Question: A NSManagedObject has a property as Transformable which I use to store a NSMutableOrderedSet.
This set contains custom objects (not subclasses of NSManagedObject) which implement NSCoding and override the isEqual: and hash methods.
I have a NSPredicate which checks if this set contains a passed object.
The predicate is basically this one:
'''
[NSPredicate predicateWithFormat:@"%@ IN %K", theObjectToCheck, @"propertyNameForTheSet"];
'''
It works with the database in memory but with SQL it fires a BAD ACCESS error.
I have all diagnostics enabled.
The sql debug is something like:
'''
CoreData: sql: SELECT COUNT( DISTINCT t0.Z_PK) FROM ZIMPLEMENTED_ABSTRACT_ENTITY_NAME t0 WHERE ( NSCoreDataStringSearch( t0.ZPROPERTYNAMEFORTHESET1, ?, 0, 0) AND t0.Z_ENT = ?)
CoreData: details: SQLite bind[0] = theObjectToCheckAsString(not-hash)
CoreData: details: SQLite bind[1] = 6
'''
The stack trace is:
'''
0 ??? 0x00000001eee4d8dc 0x0 + <PHONE>,
1 Spatch 0x00000001020d5ee0 main + 0,
2 CoreData 0x000000010386ee26 _NSCoreDataStringSearch + 246,
3 libsqlite3.dylib 0x0000000107337384 sqlite3VdbeExec + 16100,
4 libsqlite3.dylib 0x000000010728e4ff sqlite3_step + 527,
5 CoreData 0x0000000103820070 _execute + 112,
6 CoreData 0x000000010381fd0b -[NSSQLiteConnection execute] + 1835,
7 CoreData 0x0000000103879b18 -[NSSQLChannel selectCountWithFetchRequest:] + 168,
8 CoreData 0x00000001038796b5 -[NSSQLCore countForFetchRequest:inContext:] + 405,
9 CoreData 0x0000000103825f01 -[NSSQLCore executeRequest:withContext:error:] + 513,
10 CoreData 0x00000001038fb4f3 __65-[NSPersistentStoreCoordinator executeRequest:withContext:error:]_block_invoke + 3331,
11 CoreData 0x00000001039037ee gutsOfBlockToNSPersistentStoreCoordinatorPerform + 190,
12 libdispatch.dylib 0x00000001056b17f4 _dispatch_client_callout + 8,
13 libdispatch.dylib 0x0000000105698774 _dispatch_barrier_sync_f_invoke + 365,
14 CoreData 0x00000001038f63d5 _perform + 197,
15 CoreData 0x0000000103825ac8 -[NSPersistentStoreCoordinator executeRequest:withContext:error:] + 504,
16 CoreData 0x0000000103878c80 -[NSManagedObjectContext(_NSInternalAdditions) _countWithNoChangesForRequest:error:] + 288,
17 CoreData 0x000000010387868b -[NSManagedObjectContext countForFetchRequest:error:] + 331,
'''
It seems there are similarities with: <URL>

Sample project can be checked here: <URL>
Any ideas how I could get to the bottom of this? Thanks a lot!
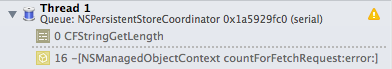
Answer: It seems it's not possible to search for objects in NSPredicate with SQL if these are not entities and are not connected through an explicit relationship in the core data model.